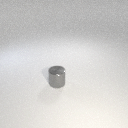
small gray metal cylinder